Question: I am new to MDX queries and am trying to figure out how to filter a result set using date dimensions.
Let's take a cube structured like this (contrived example):

I would like to give the user a list of projects to select, and display the cost of all events that occurred during the selected projects (i.e. between start date and end date). However, the events are not linked to projects.
Using the query:
'''
SELECT NON EMPTY
{
[Measures].[Cost]
}
ON COLUMNS,
NON EMPTY
{
(
[Project Details].[Project].[Project].ALLMEMBERS
* [Project Details].[Start Date].[Start Date].ALLMEMBERS
* [Project Details].[End Date].[End Date].ALLMEMBERS
* [Event Details].[Date of Occurrence].[Date of Occurrence].ALLMEMBERS
)
}
DIMENSION PROPERTIES MEMBER_CAPTION, MEMBER_UNIQUE_NAME
ON ROWS
FROM [Cube]
CELL PROPERTIES VALUE, BACK_COLOR, FORE_COLOR, FORMATTED_VALUE, FORMAT_STRING, FONT_NAME, FONT_SIZE, FONT_FLAGS
'''
I can get a list of items like this:
'''
Project Start Date End Date Date of Occurrence Cost
------------------------------------------------------------------
Project 1 01-Jan-15 31-Jan-15 27-Dec-14 750
Project 1 01-Jan-15 31-Jan-15 01-Jan-15 680
Project 1 01-Jan-15 31-Jan-15 02-Jan-15 320
Project 1 01-Jan-15 31-Jan-15 03-Jan-15 150
Project 1 01-Jan-15 31-Jan-15 01-Feb-15 700
Project 1 01-Jan-15 31-Jan-15 05-Feb-15 175
'''
If I run the query for Project 1 only, it should exclude the first event and last 2 events.
Would the best approach be to use a WHERE or FILTER? And because these are dimensions and not measures, how would I do a comparison of 'WHERE [Date of Occurrence] BETWEEN [Start Date] AND [End Date]'?
Any help is much appreciated.
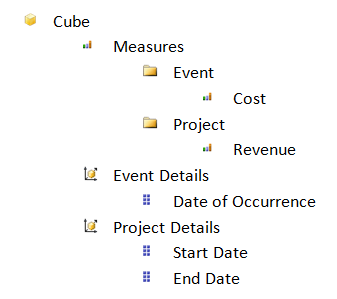
Answer: I would try something like this:
'''
WITH MEMBER [Measures].[Cost in period] AS
IIF(
[Event Details].[Date of Occurrence].CurrentMember.Properties('Key') >=
[Project Details].[Start Date].CurrentMember.Properties('Key') &&
[Event Details].[Date of Occurrence].CurrentMember.Properties('Key') <=
[Project Details].[End Date].CurrentMember.Properties('Key'),
[Measures].[Cost], NULL)
SELECT NON EMPTY
{
[Measures].[Cost in period]
}
ON COLUMNS,
NON EMPTY
{
(
[Project Details].[Project].[Project].ALLMEMBERS
* [Project Details].[Start Date].[Start Date].ALLMEMBERS
* [Project Details].[End Date].[End Date].ALLMEMBERS
* [Event Details].[Date of Occurrence].[Date of Occurrence].ALLMEMBERS
)
}
ON ROWS
FROM [Cube]
'''
Basically, you create a calculated measure which is NULL when the Date of Occurrence lies outsite the Start Date - End Date interval. Thanks to 'NON EMPTY' on the Row members, the data should be filtered out of the result.